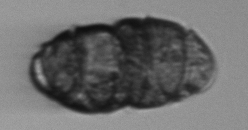
Label: Margalefidinium